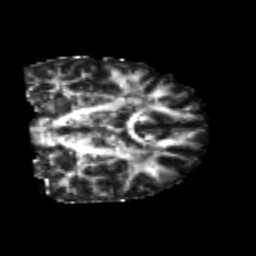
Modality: FA
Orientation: coronal
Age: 24
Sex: male
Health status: healthy
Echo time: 0.074 s